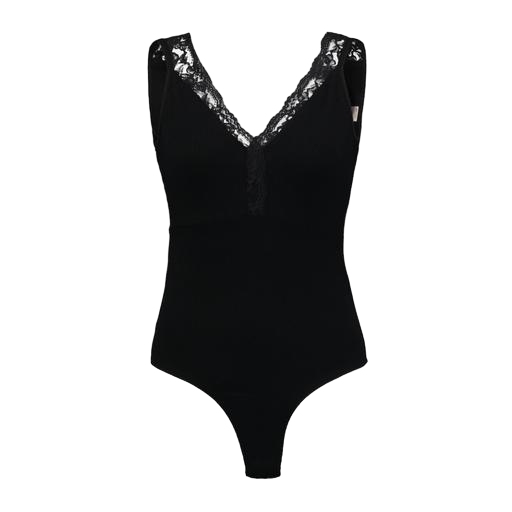
black curve cami rib lace, black plunge bodysuit, black rib vest, white background